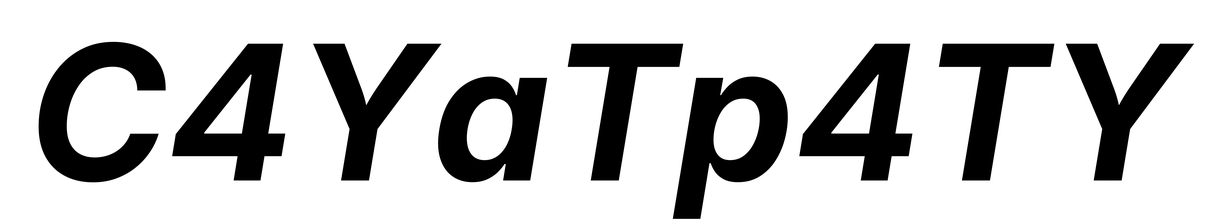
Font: Inter-Italic_Bold_Italic